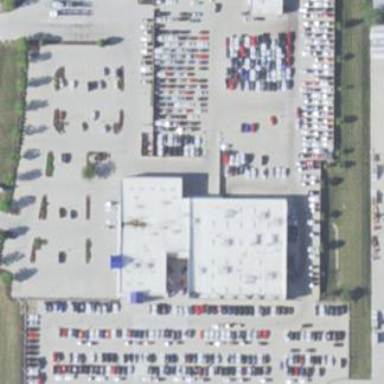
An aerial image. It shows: Car shop building.